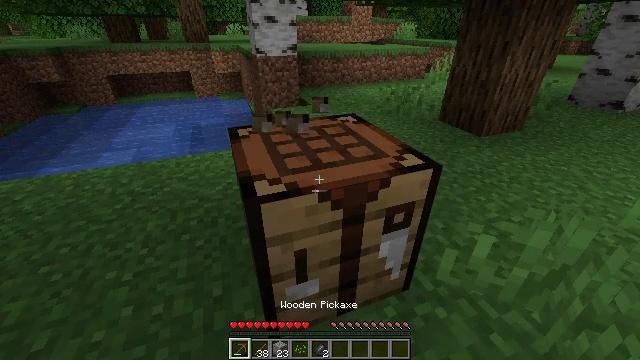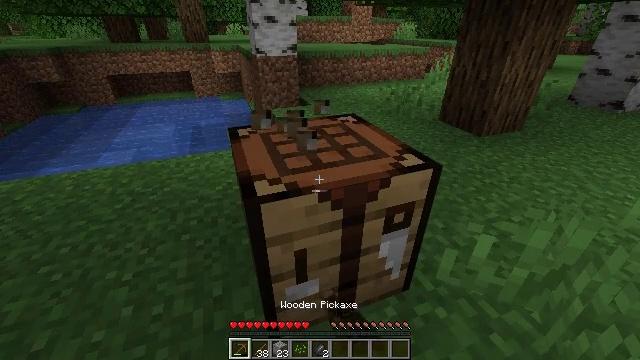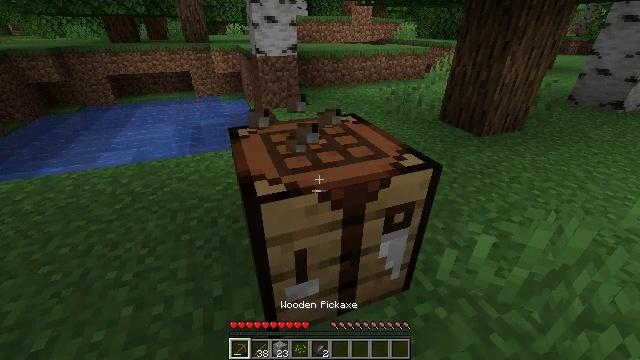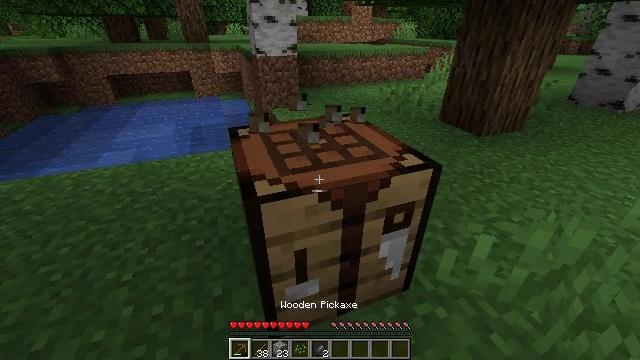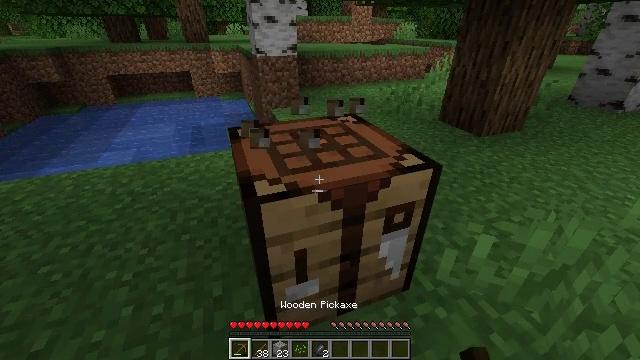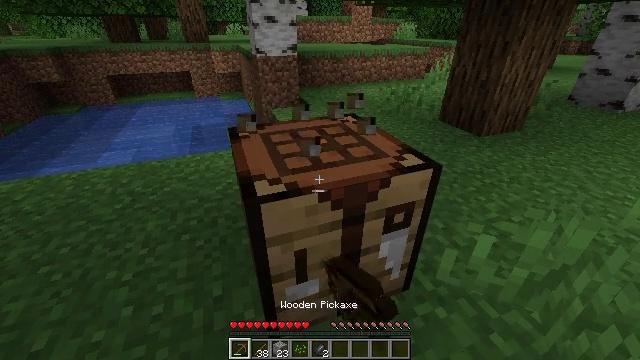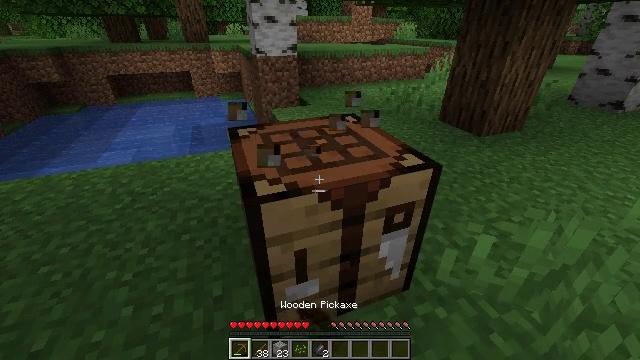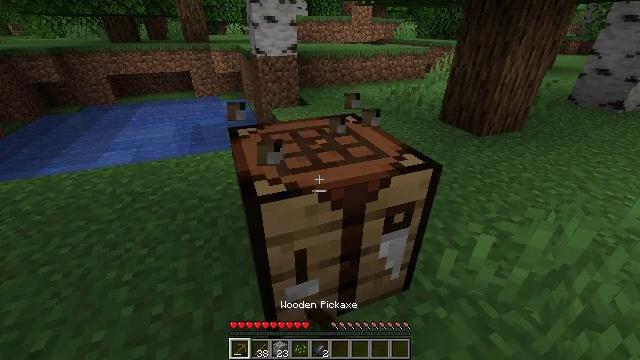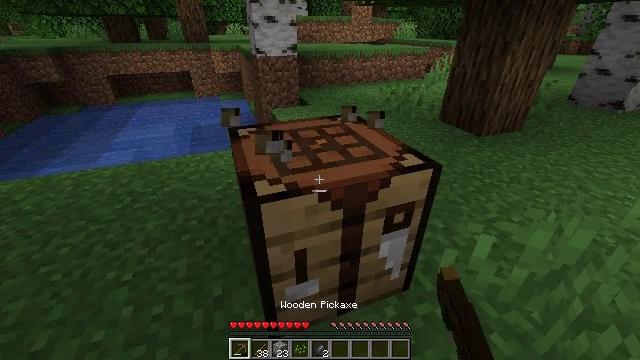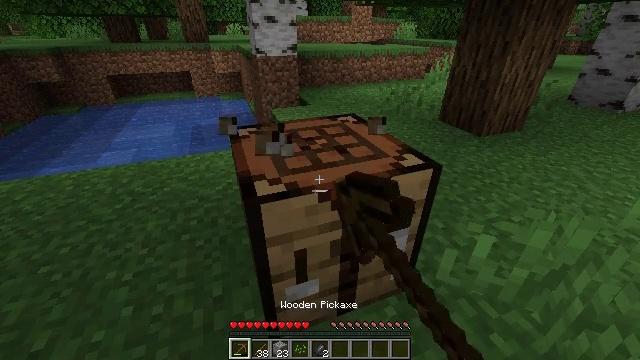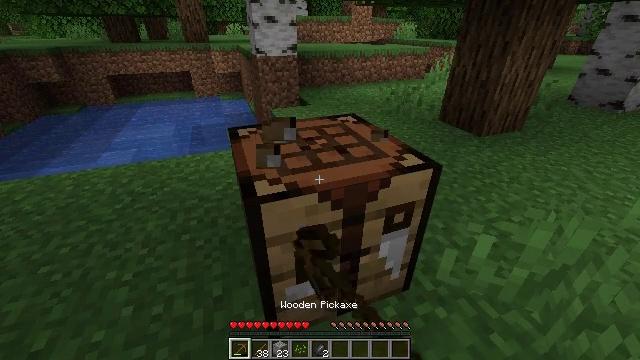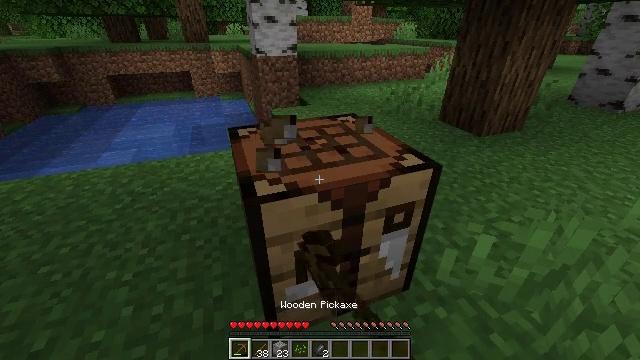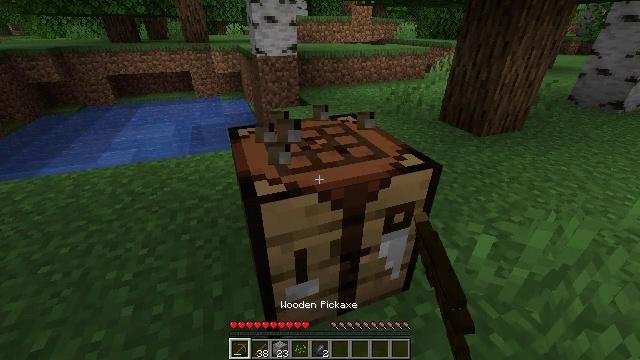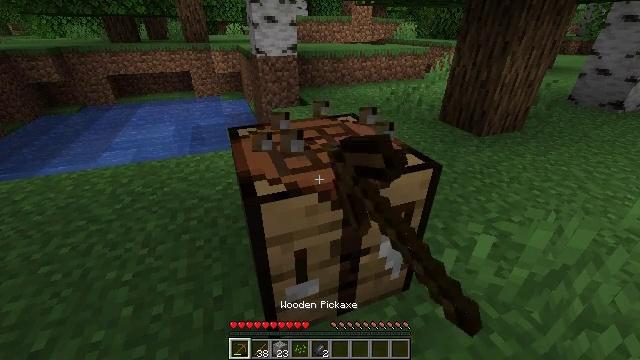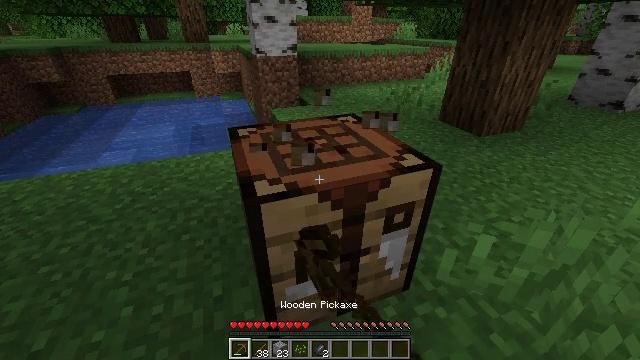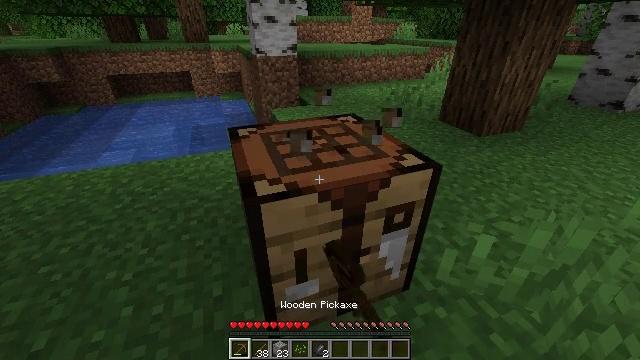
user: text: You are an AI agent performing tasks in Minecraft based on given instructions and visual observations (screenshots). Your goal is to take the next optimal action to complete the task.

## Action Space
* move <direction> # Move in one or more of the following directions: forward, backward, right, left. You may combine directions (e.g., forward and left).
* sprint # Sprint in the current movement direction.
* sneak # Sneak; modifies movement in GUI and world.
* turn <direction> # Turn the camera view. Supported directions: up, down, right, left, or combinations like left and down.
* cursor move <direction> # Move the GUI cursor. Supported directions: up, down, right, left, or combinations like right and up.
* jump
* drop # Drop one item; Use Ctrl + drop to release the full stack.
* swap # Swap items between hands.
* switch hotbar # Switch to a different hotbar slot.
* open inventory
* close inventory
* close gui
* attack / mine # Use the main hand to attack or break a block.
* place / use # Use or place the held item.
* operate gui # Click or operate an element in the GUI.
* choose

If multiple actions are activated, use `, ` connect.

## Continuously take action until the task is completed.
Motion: motion action
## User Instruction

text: Left click on the crafting table
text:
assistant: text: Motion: attack / mine
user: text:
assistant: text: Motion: attack / mine
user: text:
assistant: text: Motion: attack / mine
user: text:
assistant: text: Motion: attack / mine
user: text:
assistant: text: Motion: attack / mine
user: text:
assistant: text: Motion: attack / mine
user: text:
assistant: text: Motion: attack / mine
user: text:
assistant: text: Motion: attack / mine
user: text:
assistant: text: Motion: attack / mine
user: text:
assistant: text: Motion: attack / mine
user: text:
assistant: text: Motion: attack / mine
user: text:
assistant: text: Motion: attack / mine
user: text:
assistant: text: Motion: attack / mine
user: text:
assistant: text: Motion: attack / mine
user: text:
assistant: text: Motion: attack / mine
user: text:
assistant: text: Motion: attack / mine
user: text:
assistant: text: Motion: attack / mine
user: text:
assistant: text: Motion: attack / mine
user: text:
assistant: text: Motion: attack / mine
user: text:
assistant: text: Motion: attack / mine
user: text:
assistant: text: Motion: attack / mine
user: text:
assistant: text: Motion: attack / mine
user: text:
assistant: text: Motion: attack / mine
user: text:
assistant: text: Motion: attack / mine
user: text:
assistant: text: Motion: attack / mine
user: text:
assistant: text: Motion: attack / mine
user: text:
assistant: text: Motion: attack / mine
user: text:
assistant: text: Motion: attack / mine
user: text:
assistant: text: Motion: attack / mine
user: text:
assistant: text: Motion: attack / mine